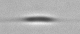
Label: Cylindrotheca_morphotype1